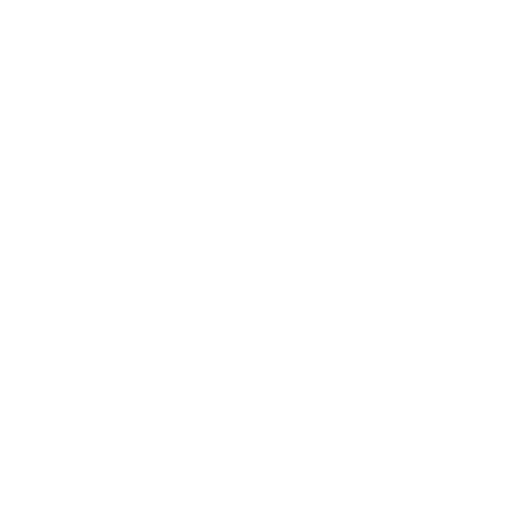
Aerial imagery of valley in Montana named Miners Coulee containing only unknown